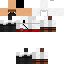
A female skeleton skin with dark skin, wearing brown helmet dressed in a red hoodie and black pants, featuring a closed mouth.